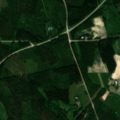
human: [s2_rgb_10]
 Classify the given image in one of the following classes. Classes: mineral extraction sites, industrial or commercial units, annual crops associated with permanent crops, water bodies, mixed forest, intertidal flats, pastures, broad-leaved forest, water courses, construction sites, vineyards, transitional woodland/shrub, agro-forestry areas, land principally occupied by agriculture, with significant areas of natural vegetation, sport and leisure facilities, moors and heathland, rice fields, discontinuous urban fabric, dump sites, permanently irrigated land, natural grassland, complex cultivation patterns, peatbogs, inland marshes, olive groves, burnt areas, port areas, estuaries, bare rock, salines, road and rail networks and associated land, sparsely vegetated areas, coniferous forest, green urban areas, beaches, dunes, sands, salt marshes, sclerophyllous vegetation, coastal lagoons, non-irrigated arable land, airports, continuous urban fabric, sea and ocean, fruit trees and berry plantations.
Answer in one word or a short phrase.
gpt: land principally occupied by agriculture, with significant areas of natural vegetation, broad-leaved forest, mixed forest, transitional woodland/shrub